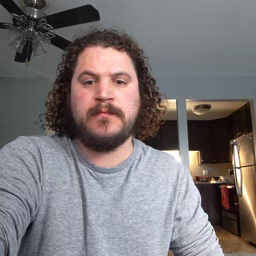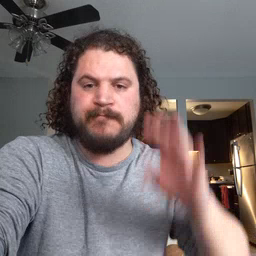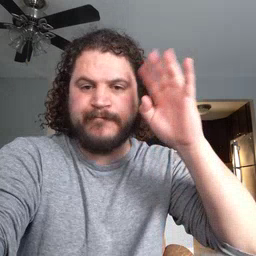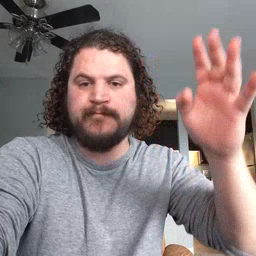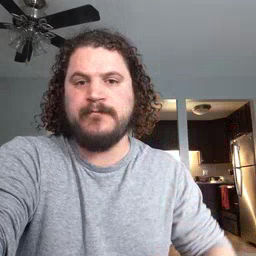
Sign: pretend